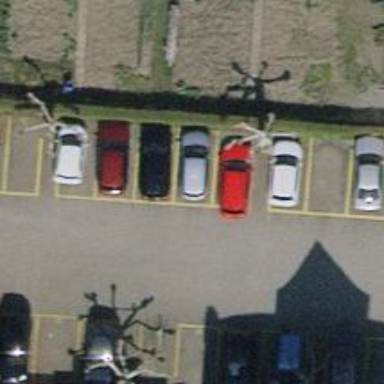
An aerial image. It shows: Car-sharing service available at this location.